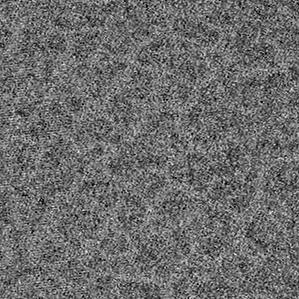
Label: frost